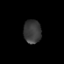
Tissue: prostate
Cell type: T cells
Senescence score: 0.3091
Nuclear area (px): 406
Mean DAPI intensity: 57.562